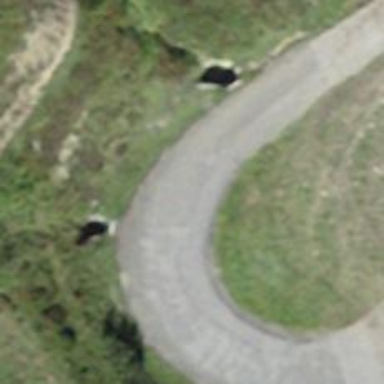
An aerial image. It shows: Downhill service road with gravel surface.